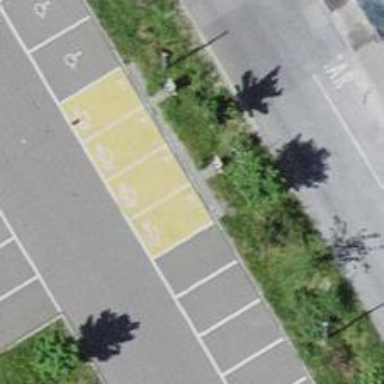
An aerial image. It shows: Charging station.